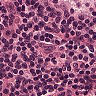
Metastatic tissue present: no